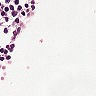
Metastatic tissue present: no